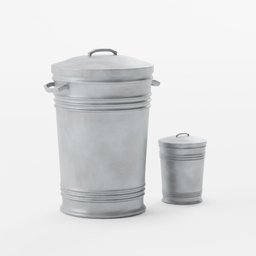
Label: tools